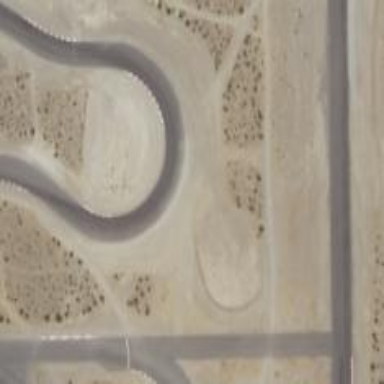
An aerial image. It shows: Raceway for motor sports.